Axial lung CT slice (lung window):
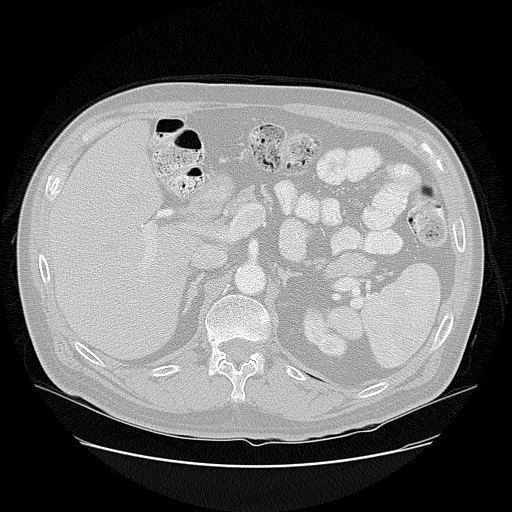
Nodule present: no